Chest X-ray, AP view. Patient: 16 years old, sex F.
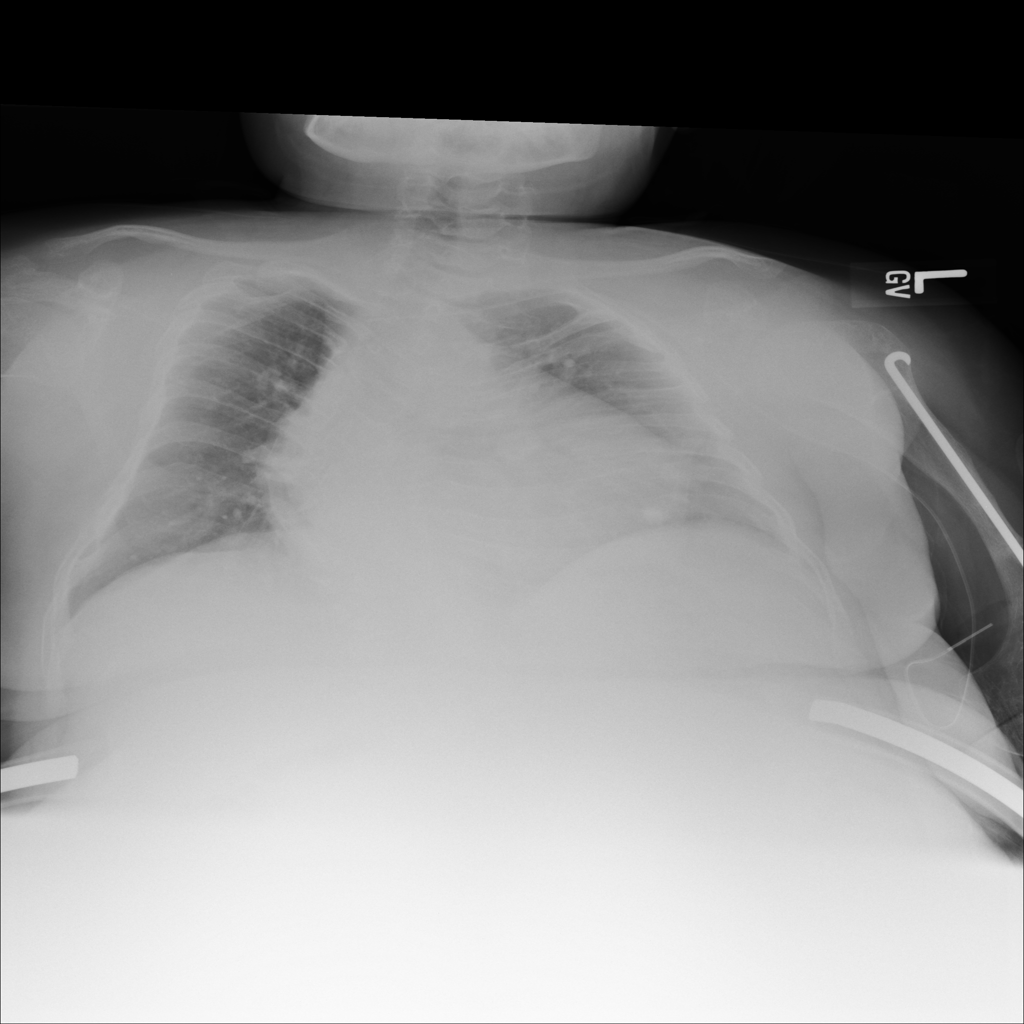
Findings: No Finding